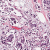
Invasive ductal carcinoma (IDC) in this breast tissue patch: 1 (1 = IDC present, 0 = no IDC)